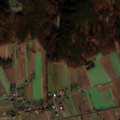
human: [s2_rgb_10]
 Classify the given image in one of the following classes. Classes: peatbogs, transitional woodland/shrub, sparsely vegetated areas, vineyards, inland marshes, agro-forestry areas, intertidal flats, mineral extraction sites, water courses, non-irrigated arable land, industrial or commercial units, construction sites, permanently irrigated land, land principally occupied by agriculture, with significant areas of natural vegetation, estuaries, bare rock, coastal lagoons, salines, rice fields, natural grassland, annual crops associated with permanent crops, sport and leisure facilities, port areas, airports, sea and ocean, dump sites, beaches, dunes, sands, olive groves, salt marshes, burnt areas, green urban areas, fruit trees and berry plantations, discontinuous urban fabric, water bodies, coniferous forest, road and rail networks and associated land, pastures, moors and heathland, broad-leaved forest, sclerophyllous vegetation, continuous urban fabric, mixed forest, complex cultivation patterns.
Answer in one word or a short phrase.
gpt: non-irrigated arable land, complex cultivation patterns, land principally occupied by agriculture, with significant areas of natural vegetation, broad-leaved forest